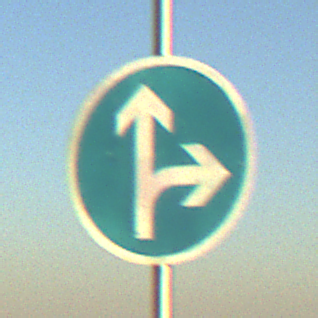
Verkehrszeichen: VorgeschriebeneFahrtrichtungGeradeausOderRechts
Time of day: SunriseSunset
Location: Outdoor (Nature)
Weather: Clear
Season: NotSpecified
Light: Natural